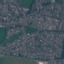
Land use / land cover: Residential